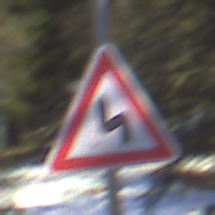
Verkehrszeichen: DoppelkurveZunaechstLinks
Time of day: MorningAfternoon
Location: Outdoor (Nature)
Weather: Clear
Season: Winter
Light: Natural